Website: apple
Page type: account-selection
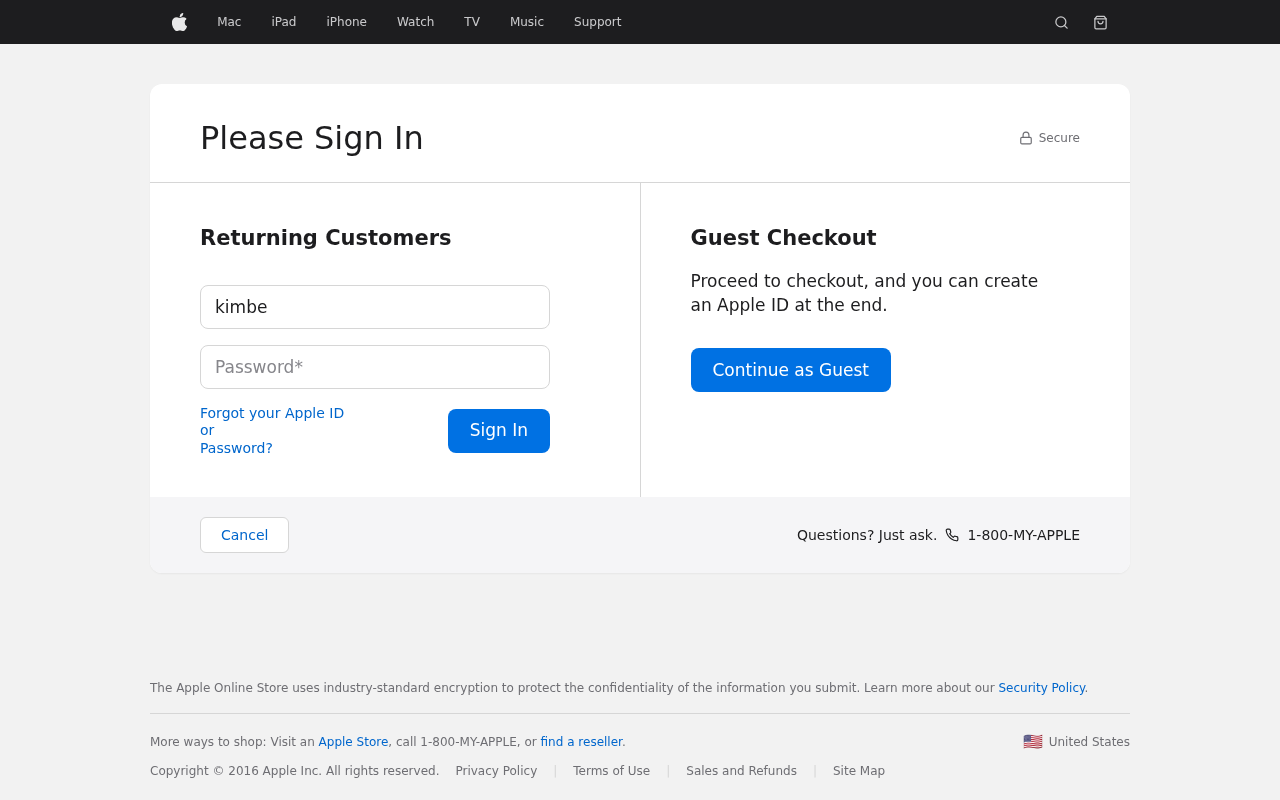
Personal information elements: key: PII_LOGIN_USERNAME
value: kimberly.smith